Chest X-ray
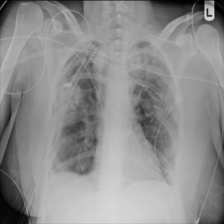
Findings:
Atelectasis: negative
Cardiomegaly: negative
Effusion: negative
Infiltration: negative
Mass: negative
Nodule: negative
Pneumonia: negative
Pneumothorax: negative
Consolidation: negative
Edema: negative
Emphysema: negative
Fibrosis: negative
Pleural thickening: negative
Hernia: negative